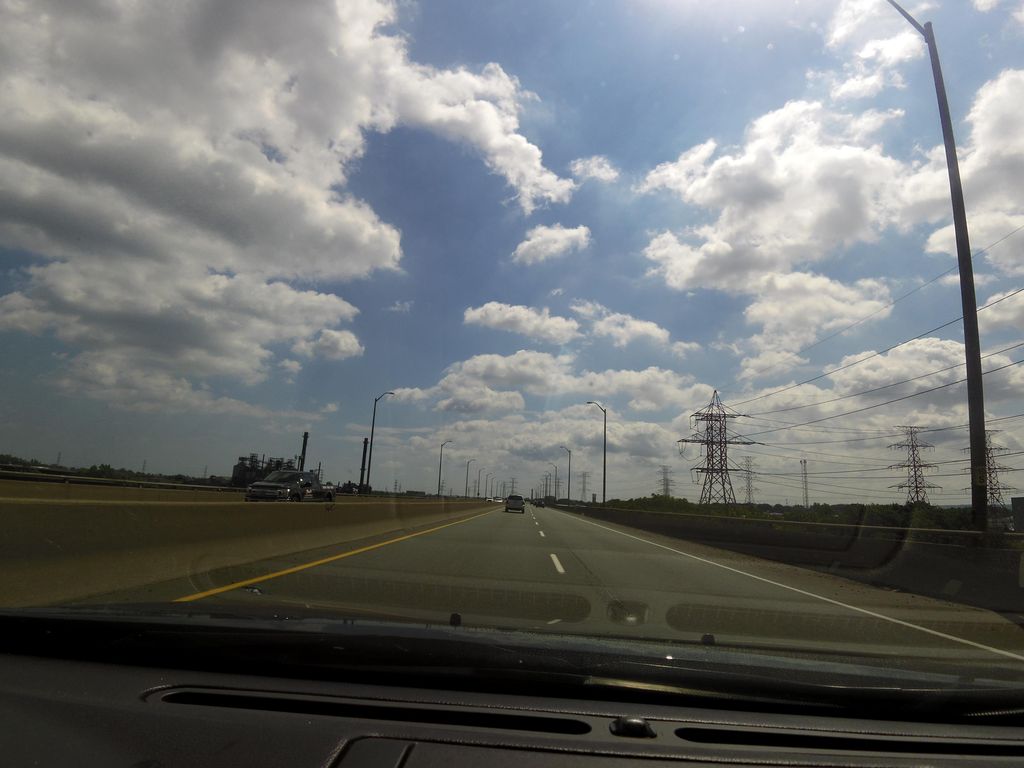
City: hamilton